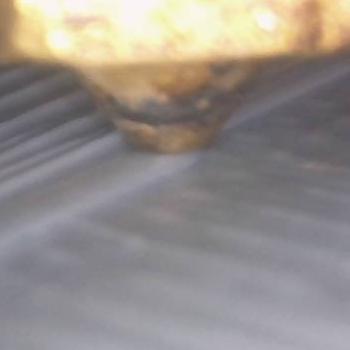
Flow rate: 133%